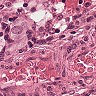
Metastatic tissue present: yes